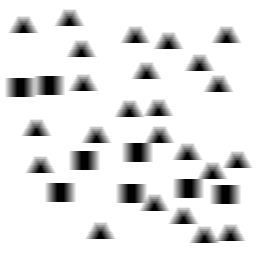
Squares: 8
Triangles: 24
Stars: 0
Total shapes: 32